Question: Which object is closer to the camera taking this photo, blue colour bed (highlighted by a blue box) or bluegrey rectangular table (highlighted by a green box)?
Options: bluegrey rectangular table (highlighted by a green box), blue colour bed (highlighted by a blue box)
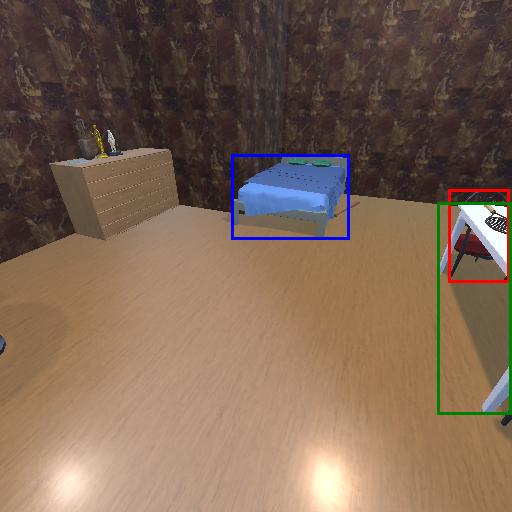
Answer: bluegrey rectangular table (highlighted by a green box)